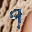
Label: 9